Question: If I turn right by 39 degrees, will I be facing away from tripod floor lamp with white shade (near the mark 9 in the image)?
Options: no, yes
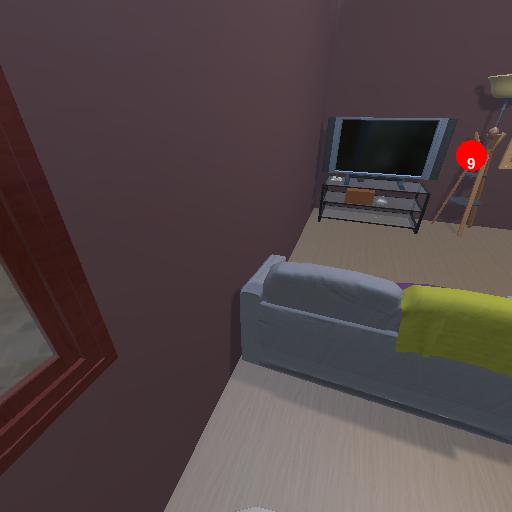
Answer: no